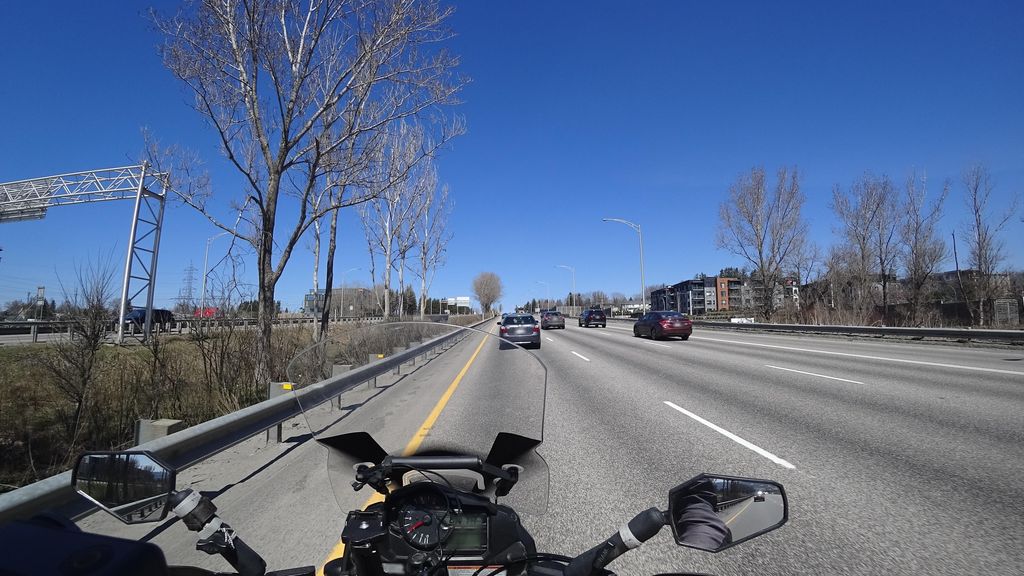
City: quebec_city